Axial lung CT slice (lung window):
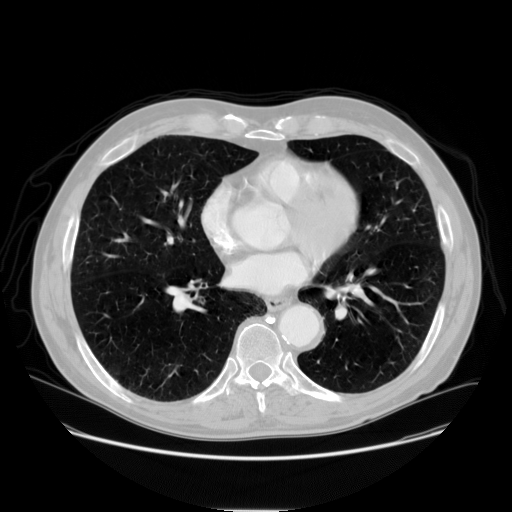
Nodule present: no